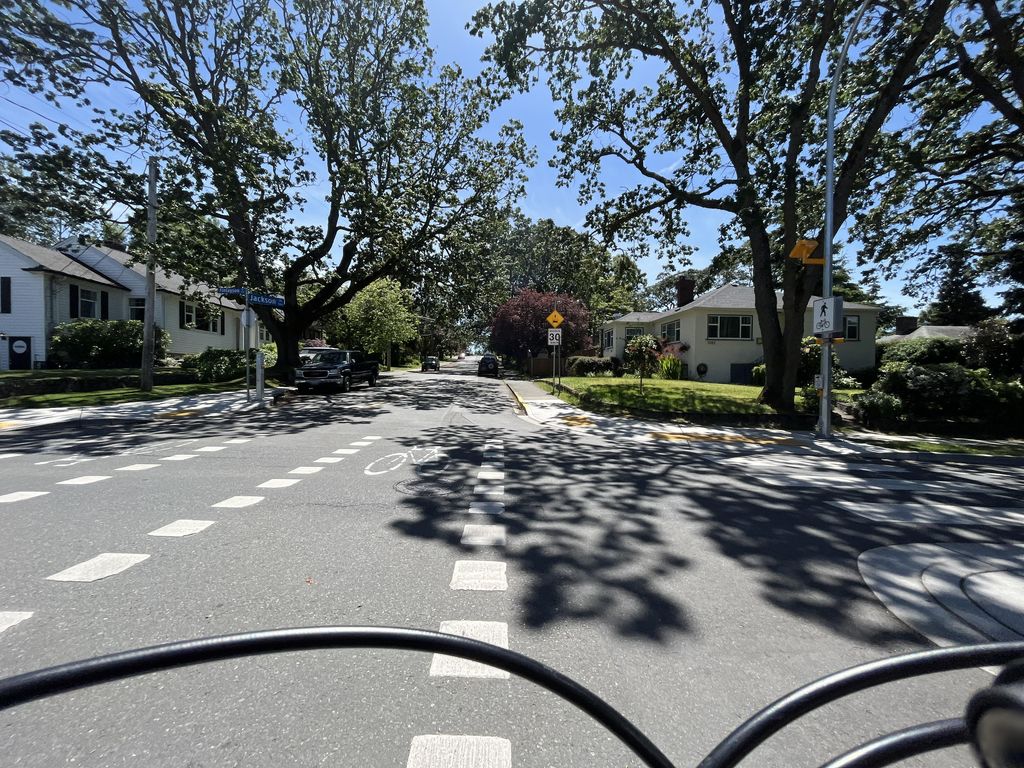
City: victoria